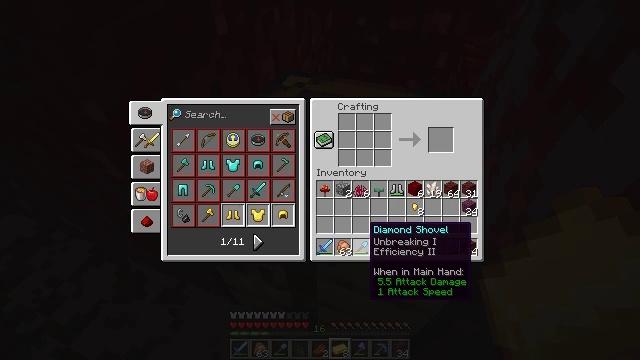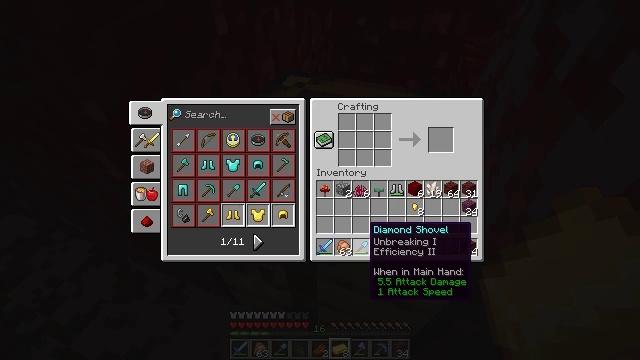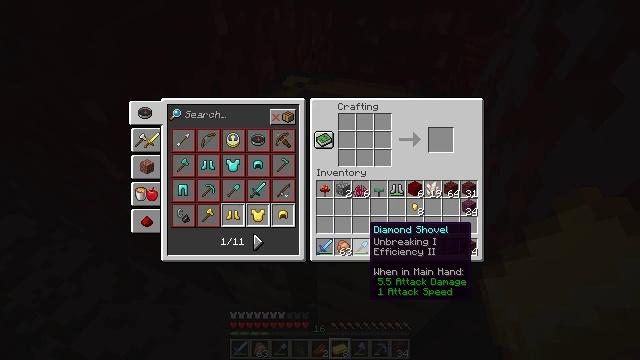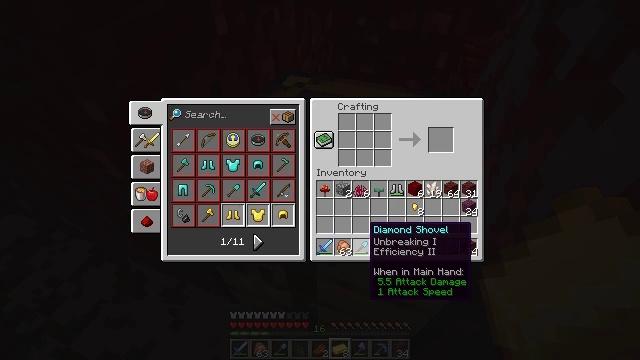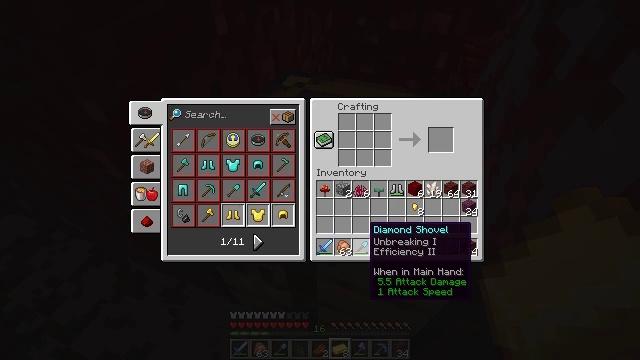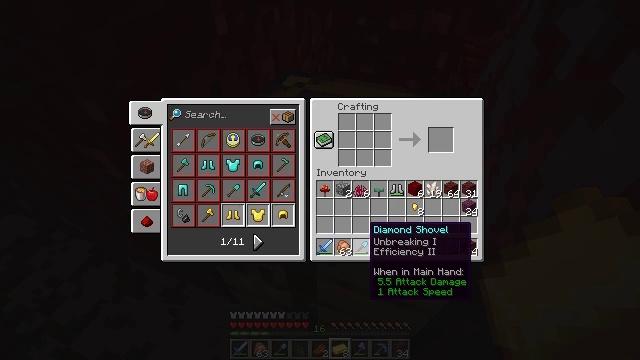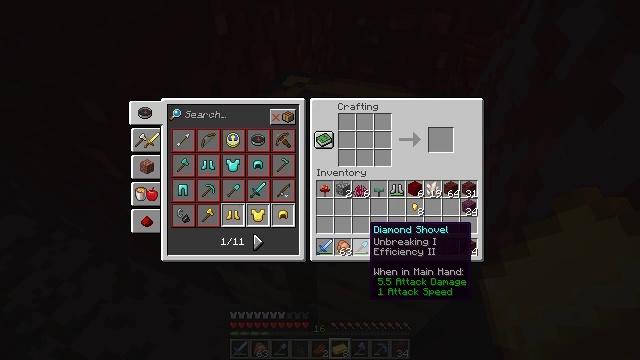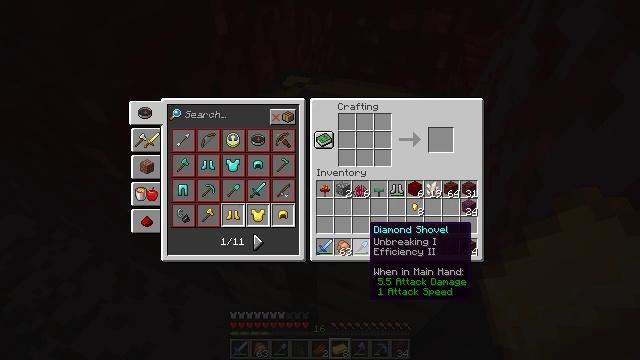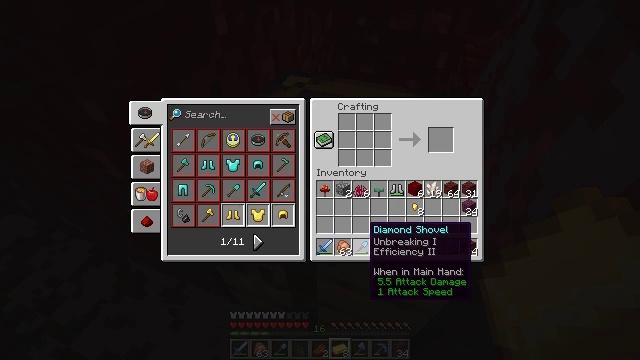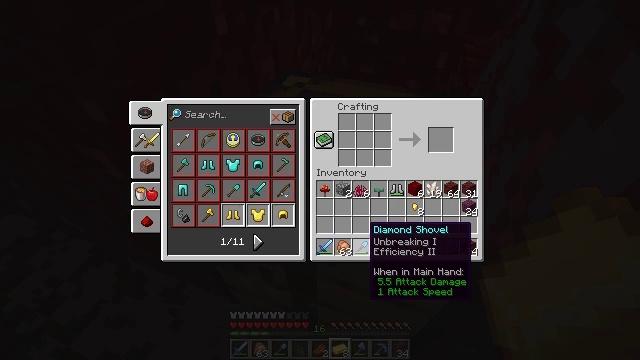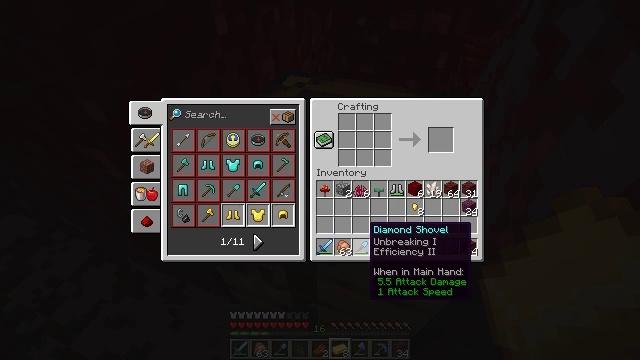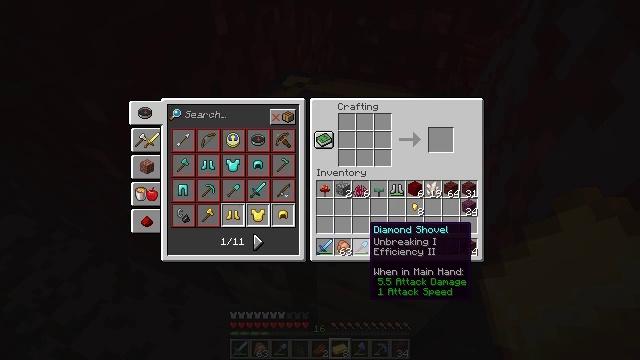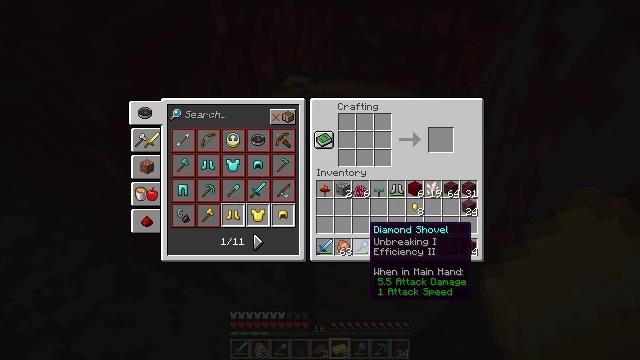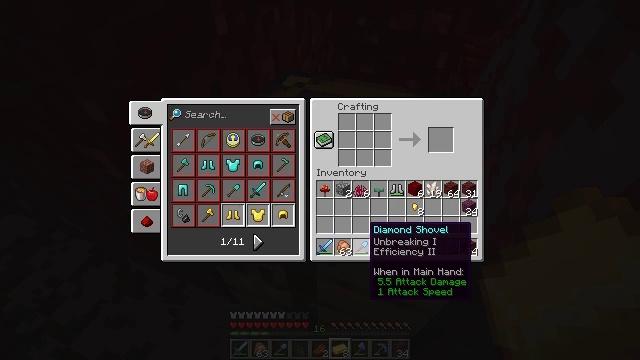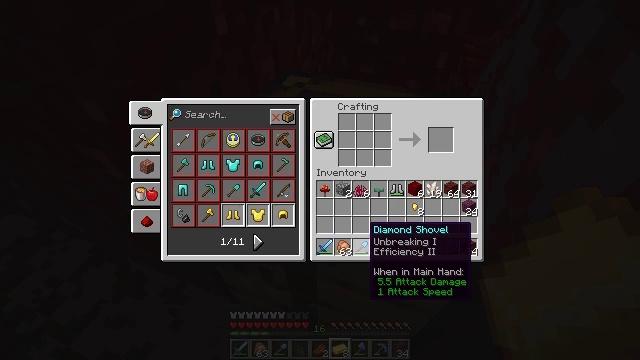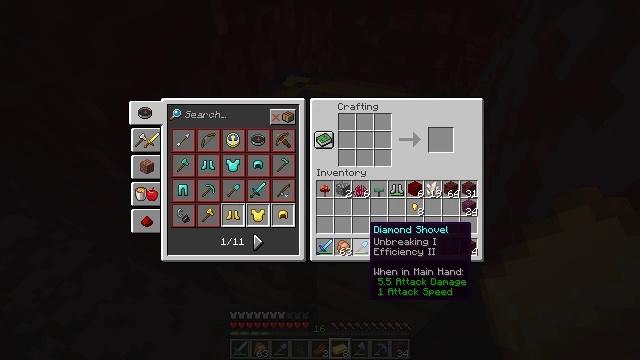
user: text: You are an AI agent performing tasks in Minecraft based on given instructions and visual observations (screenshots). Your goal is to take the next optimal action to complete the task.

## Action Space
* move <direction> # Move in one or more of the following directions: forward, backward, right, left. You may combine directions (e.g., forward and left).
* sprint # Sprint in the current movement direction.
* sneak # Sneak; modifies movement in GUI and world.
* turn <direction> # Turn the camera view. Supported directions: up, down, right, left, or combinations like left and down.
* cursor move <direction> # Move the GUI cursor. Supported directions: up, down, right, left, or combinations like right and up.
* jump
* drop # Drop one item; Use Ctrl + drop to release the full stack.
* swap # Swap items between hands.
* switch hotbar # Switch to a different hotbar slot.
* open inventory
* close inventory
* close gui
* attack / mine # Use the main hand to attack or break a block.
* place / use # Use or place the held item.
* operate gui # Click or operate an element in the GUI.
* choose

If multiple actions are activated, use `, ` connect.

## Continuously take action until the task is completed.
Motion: motion action
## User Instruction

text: Attack the nether wart block to break it.
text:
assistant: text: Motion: no_op
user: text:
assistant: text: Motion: no_op
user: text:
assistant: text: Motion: no_op
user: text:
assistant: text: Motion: no_op
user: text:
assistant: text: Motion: no_op
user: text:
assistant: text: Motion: no_op
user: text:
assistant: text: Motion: no_op
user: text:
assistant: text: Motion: no_op
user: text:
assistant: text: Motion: no_op
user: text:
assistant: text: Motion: no_op
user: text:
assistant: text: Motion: no_op
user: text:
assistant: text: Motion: no_op
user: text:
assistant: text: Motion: no_op
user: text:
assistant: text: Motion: no_op
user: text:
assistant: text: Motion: no_op
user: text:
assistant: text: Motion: no_op
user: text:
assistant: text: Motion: no_op
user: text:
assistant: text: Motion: no_op
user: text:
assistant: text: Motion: no_op
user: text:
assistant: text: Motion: no_op
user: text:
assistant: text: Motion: no_op
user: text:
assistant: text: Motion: no_op
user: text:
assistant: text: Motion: no_op
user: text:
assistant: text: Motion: no_op
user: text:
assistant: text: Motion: no_op
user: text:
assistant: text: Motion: no_op
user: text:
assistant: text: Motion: no_op
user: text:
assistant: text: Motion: no_op
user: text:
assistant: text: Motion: no_op
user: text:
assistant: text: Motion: no_op